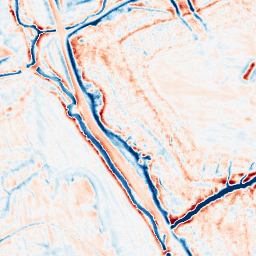
Category: edge_preserving
Decomposition family: bilateral
Decomposition parameters: d: 15
sigma_color: 50
sigma_space: 25
Upsampling method: quartic
Upsampling parameters: scale: 2
Upsampling scale: 2